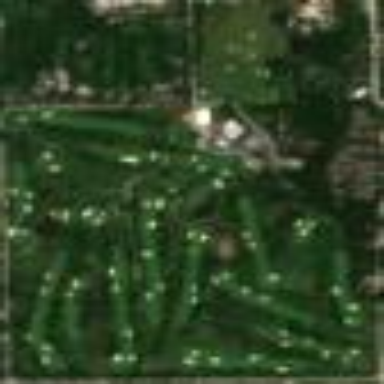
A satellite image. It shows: Golf course.